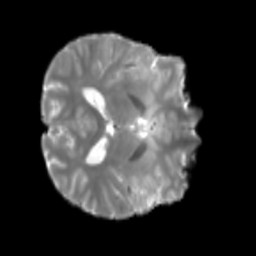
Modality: T2w
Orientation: axial
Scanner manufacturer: siemens
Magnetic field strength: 3 T
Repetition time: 4 s
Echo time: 0.0594 s